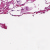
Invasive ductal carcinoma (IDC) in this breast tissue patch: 0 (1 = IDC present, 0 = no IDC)